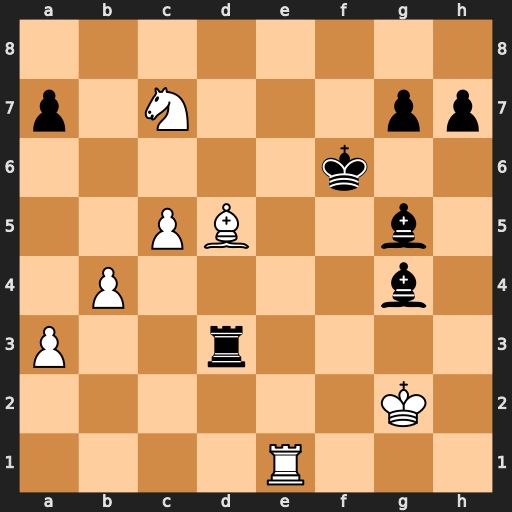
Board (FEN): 8/p1N3pp/5k2/2PB2b1/1P4b1/P2r4/6K1/4R3
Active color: w
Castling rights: -
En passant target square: -
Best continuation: Ne8+ Kg6 Be4+